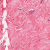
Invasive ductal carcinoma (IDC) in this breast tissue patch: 0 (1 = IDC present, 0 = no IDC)